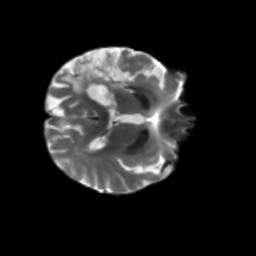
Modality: T2w
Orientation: axial
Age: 70
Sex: male
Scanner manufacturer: siemens
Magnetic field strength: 3 T
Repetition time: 5.25 s
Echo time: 0.08 s